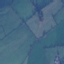
Land use / land cover class: Pasture